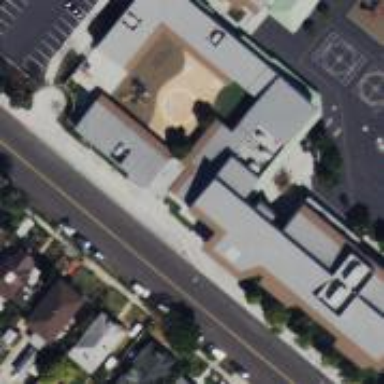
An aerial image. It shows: School building designed for education.